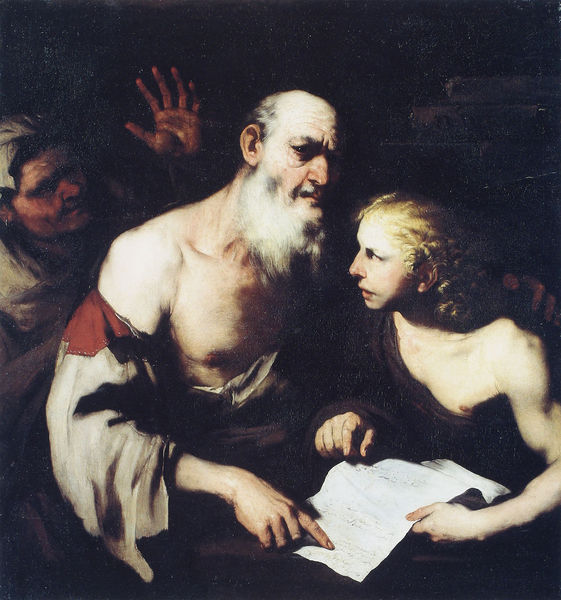
Titel: Sokrates mit Alkibiades und Xanthippe
Künstler: Luca Giordano
Institution: London, Walpole Gallery
Schlagwörter: dunkel, gemälde, hand, mann, nackt, umhang, weiß, menschen, mädchen, brust, finger, frau, licht, männer, nase, ohr, profil, blick, rot, haube, alt, bart, blond, bärtig, vollbart, schauen, auge, blatt, locken, schulter, schrift, bücher, papier, düster, lehrer, zeigefinger, glatze, junge, zeigen, oberkörper, greis, knabe, zettel, text, rolle, jüngling, brief, erhoben, heiliger, schriftrolle, schriftstück, klassik, kellerlicht, notiz, biblische szene, caravaggio, klatze, frühbarock, blnd, bicken, caravaggo, frau auge